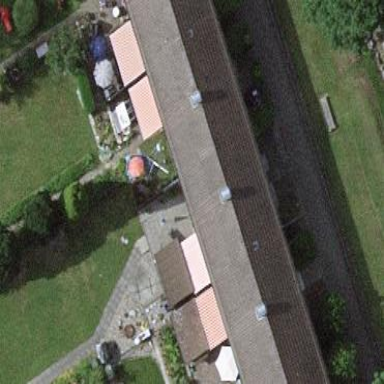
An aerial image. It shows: Gabled house with grey roof.